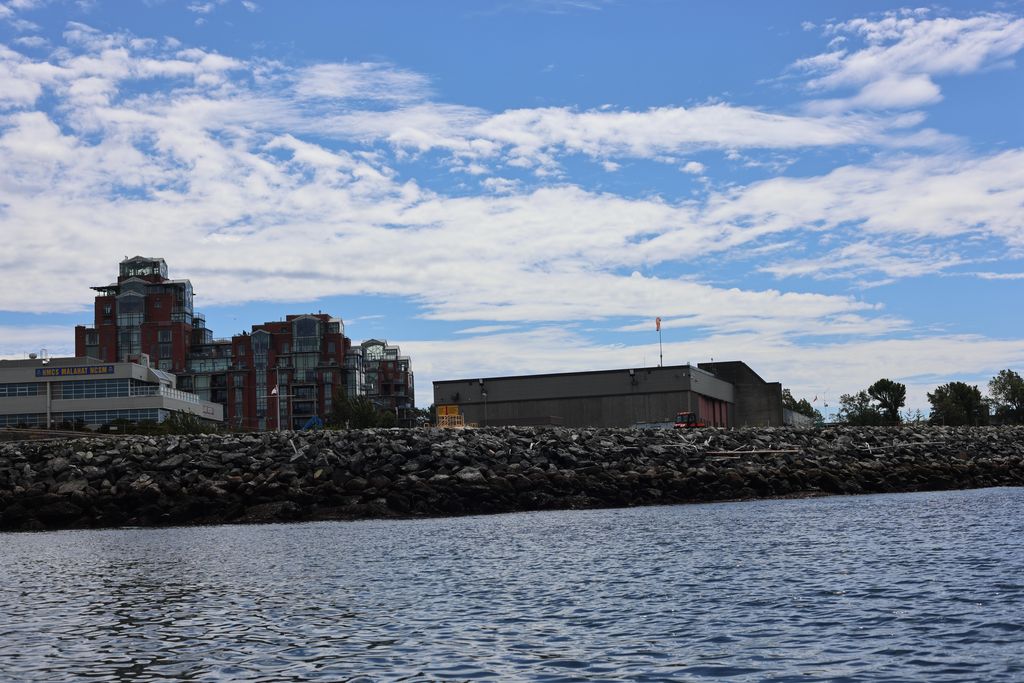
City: victoria